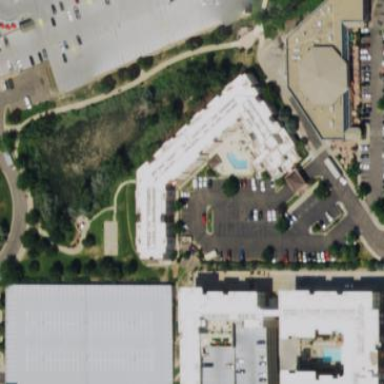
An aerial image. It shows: Commercial building used as hotel for tourism.